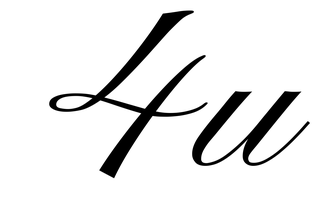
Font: PinyonScript-Regular